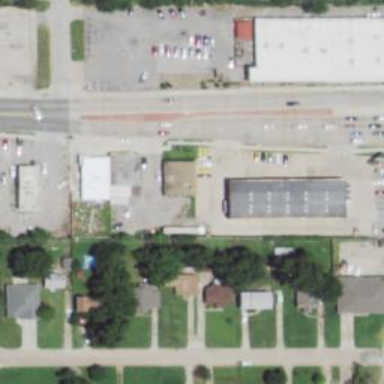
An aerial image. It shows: Commercial area with car repair shop.